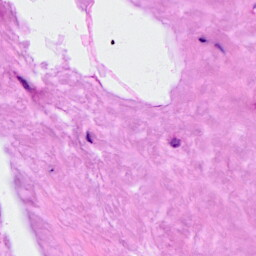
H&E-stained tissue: Breast